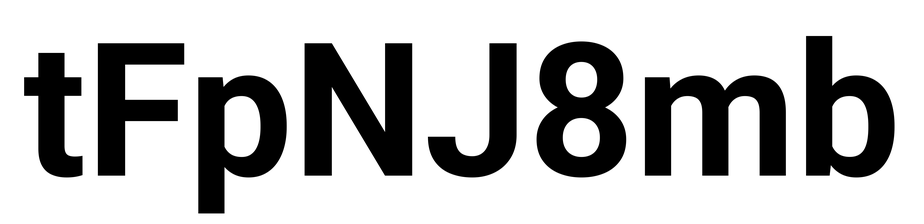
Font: Roboto_Bold